Field crop: maize
Growth stage: 2
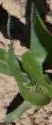
Species: maize